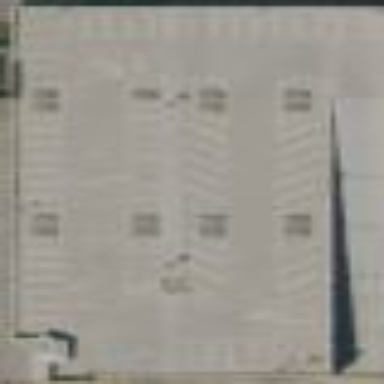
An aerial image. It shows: Warehouse.